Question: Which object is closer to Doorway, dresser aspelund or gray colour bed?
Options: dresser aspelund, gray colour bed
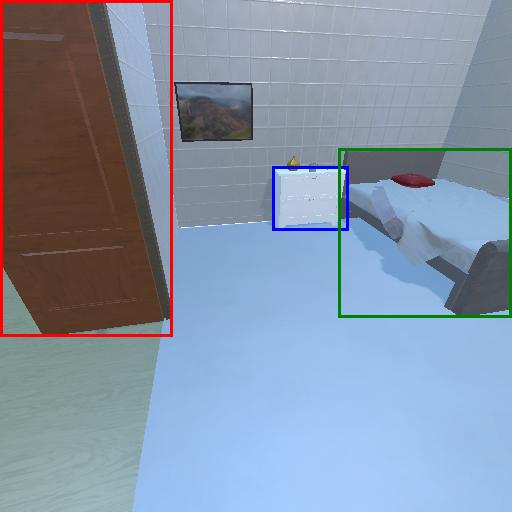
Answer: dresser aspelund